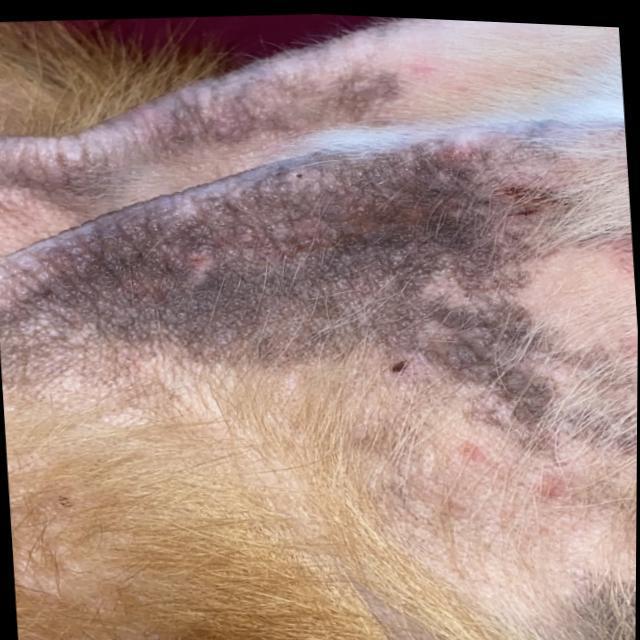
Canine demodicosis (Demodex mange) — caused by Demodex canis mites. Presents with alopecia, follicular papules, pustules, and comedones. Often localized on face and forelimbs.